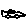
Label: car